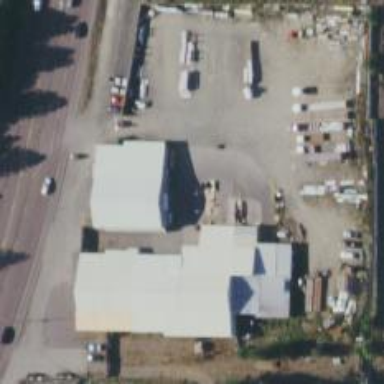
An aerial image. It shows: Retail area with industrial distributors.